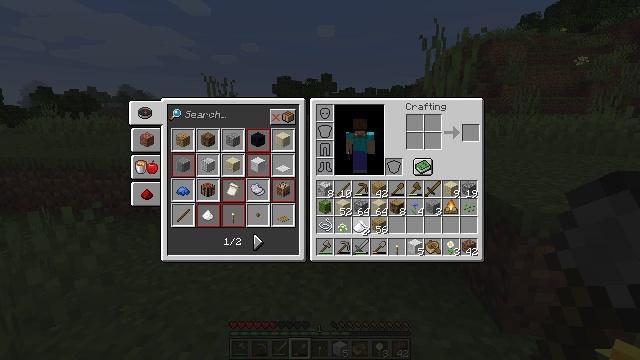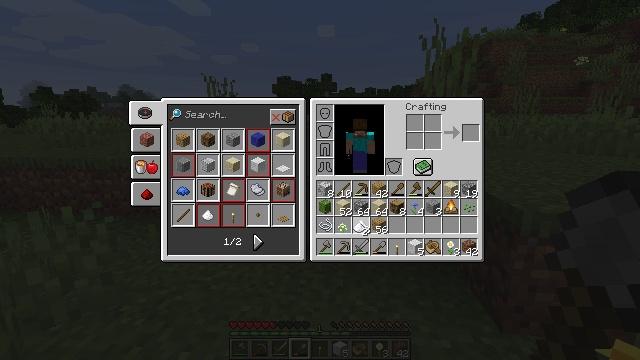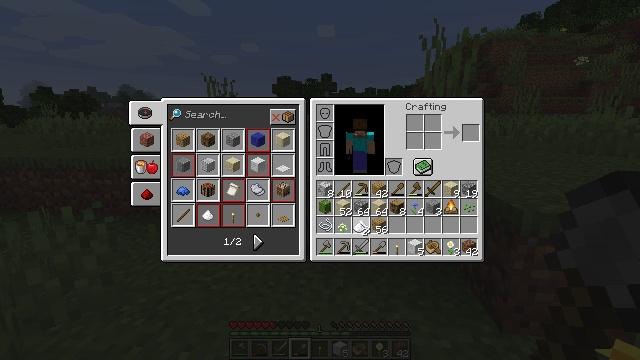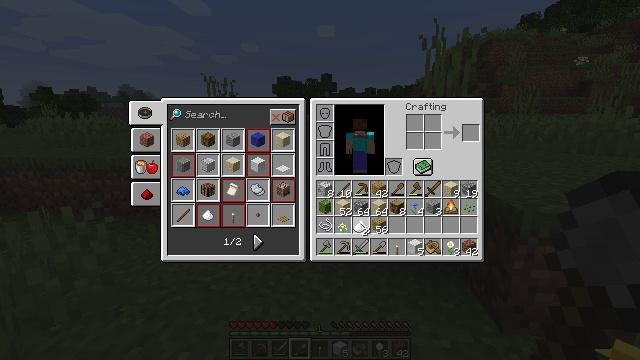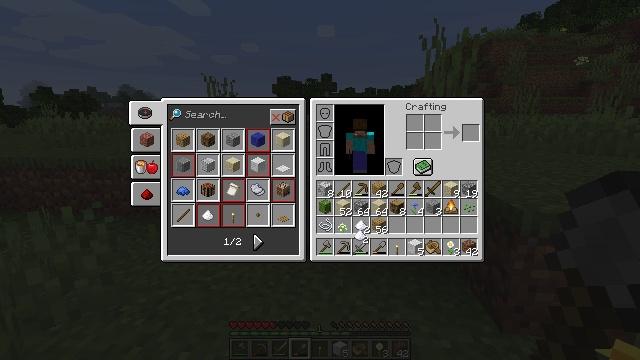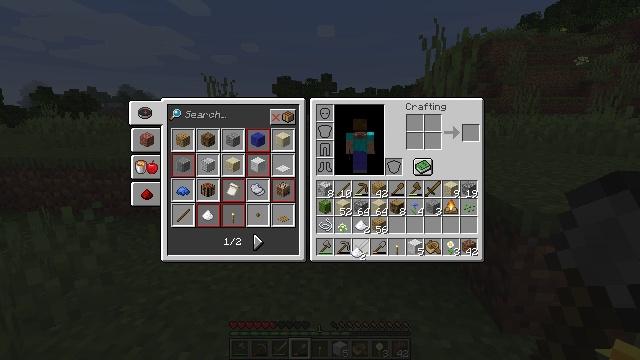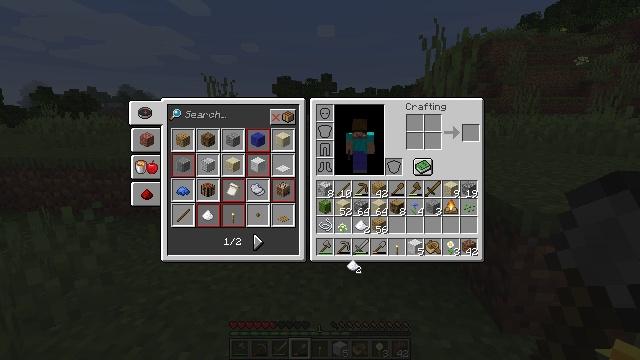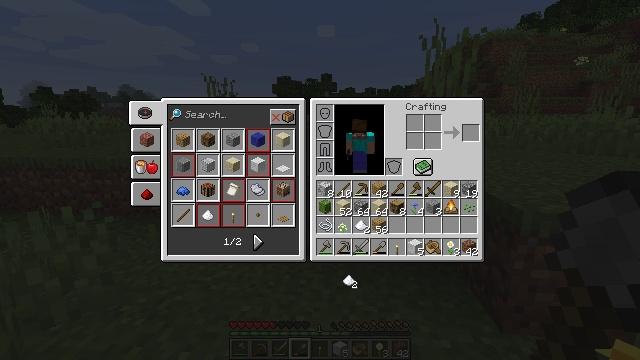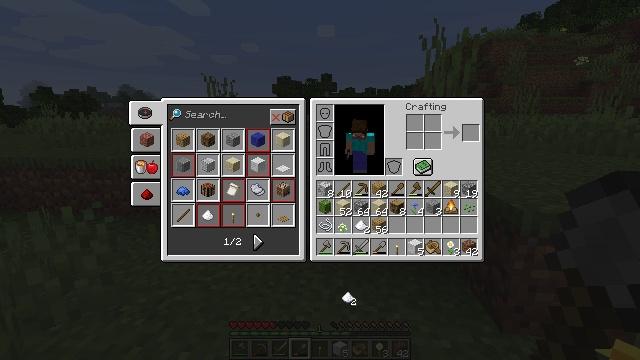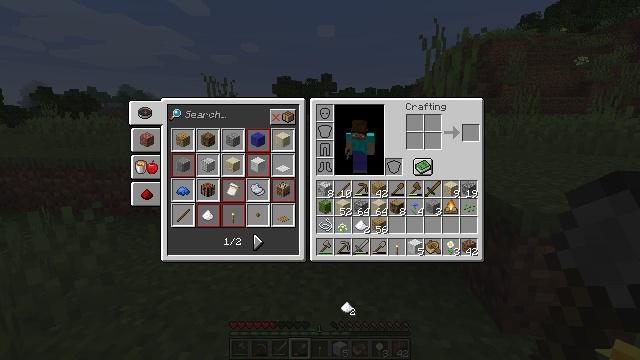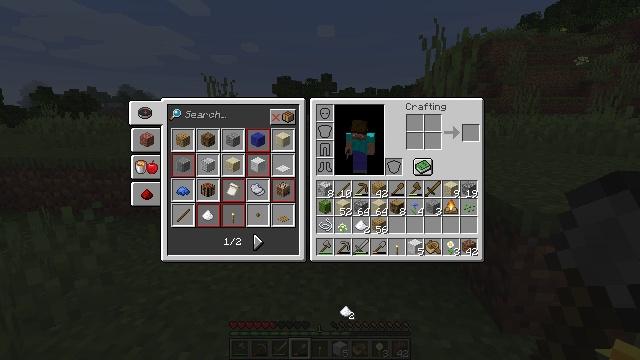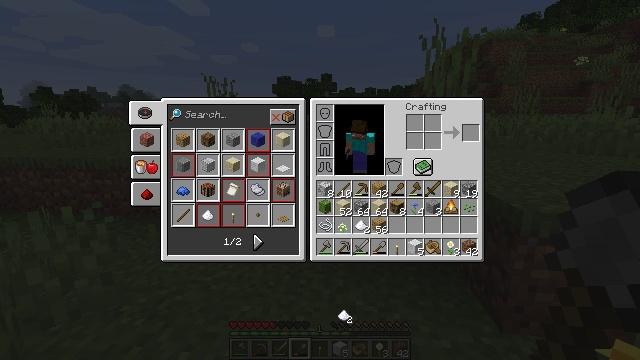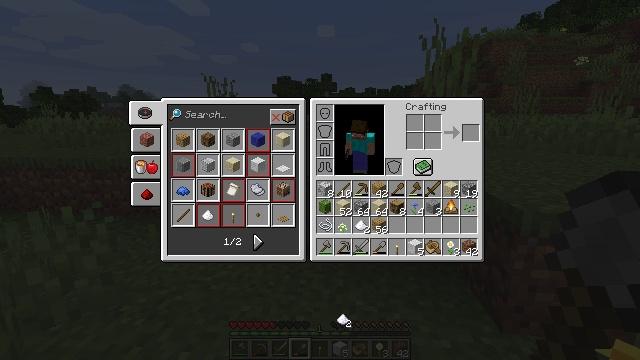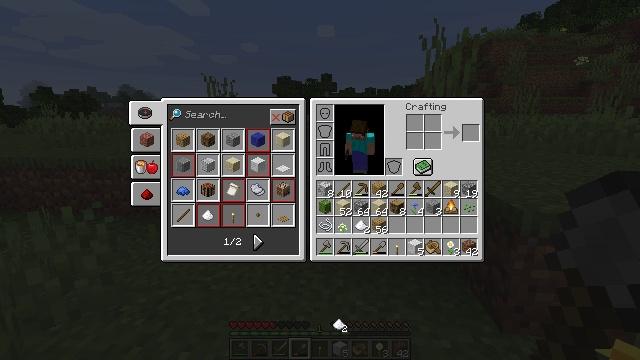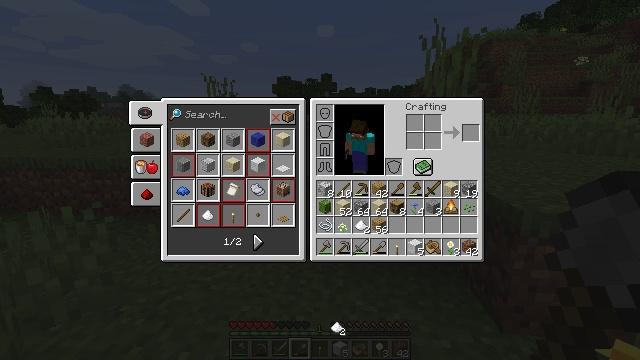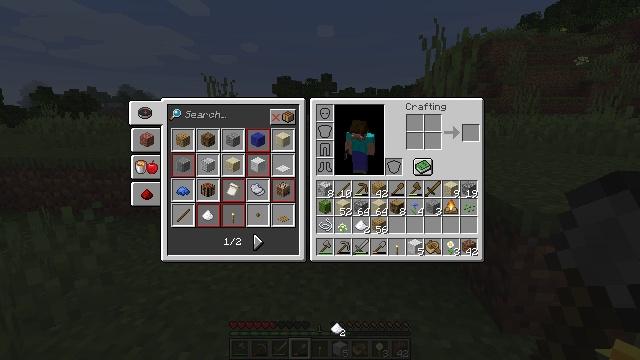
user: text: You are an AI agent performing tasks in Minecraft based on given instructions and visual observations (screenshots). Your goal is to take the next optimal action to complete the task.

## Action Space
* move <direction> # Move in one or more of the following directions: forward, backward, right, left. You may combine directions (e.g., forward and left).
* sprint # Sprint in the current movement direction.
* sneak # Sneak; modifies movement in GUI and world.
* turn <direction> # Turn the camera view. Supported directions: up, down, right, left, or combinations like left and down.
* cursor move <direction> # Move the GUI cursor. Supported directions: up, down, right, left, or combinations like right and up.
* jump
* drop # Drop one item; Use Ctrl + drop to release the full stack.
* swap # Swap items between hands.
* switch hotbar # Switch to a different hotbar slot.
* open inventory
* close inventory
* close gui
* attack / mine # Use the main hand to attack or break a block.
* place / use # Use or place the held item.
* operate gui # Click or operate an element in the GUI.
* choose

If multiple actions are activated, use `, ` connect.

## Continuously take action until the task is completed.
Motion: motion action
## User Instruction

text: Drop some sugar.
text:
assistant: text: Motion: choose
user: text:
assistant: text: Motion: choose
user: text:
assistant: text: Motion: choose
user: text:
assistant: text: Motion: cursor move down, choose
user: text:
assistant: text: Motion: cursor move down, choose
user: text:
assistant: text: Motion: cursor move down, choose
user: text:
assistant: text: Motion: cursor move down, choose
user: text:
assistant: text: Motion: cursor move down, choose
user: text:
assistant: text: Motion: cursor move down, choose
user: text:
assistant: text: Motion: no_op
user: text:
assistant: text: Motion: no_op
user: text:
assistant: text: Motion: no_op
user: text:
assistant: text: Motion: no_op
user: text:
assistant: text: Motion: no_op
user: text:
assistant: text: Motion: no_op
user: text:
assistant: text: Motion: no_op
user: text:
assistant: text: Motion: no_op
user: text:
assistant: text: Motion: no_op
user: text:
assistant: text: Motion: no_op
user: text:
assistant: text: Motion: no_op
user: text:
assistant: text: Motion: no_op
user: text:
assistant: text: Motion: no_op
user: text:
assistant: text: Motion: operate gui
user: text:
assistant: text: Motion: operate gui
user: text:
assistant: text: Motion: operate gui
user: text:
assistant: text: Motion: no_op
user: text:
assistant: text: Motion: no_op
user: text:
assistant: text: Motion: no_op
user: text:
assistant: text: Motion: no_op
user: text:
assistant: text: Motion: no_op